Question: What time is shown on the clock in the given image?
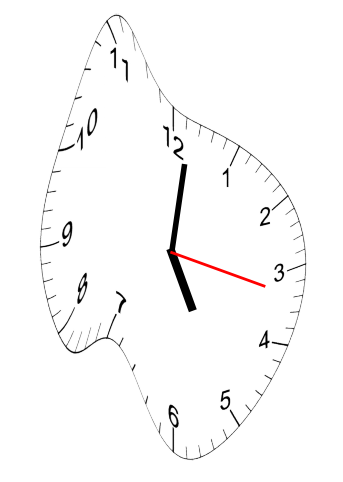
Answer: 05:01:17